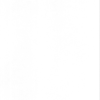
Label: dusty